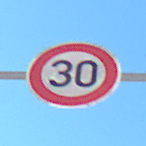
Verkehrszeichen: Geschwindigkeit30
Umgebung: Outdoor, Urban
Tageszeit: MorningAfternoon
Wetter: Clear
Licht: Natural
Jahreszeit: NotSpecified
Kontrast: HighContrast